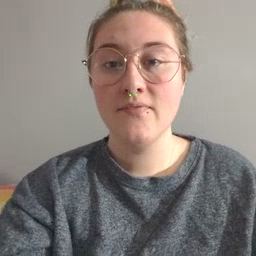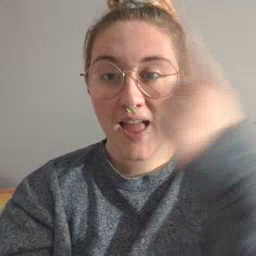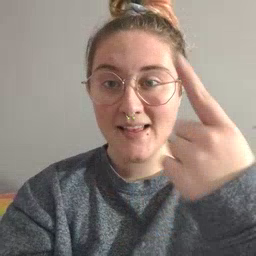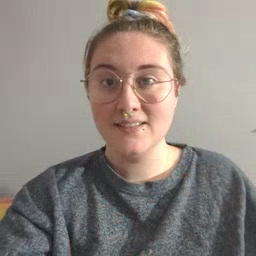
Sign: face